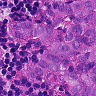
Metastatic tissue present: yes